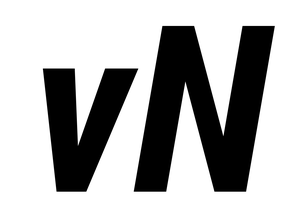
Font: Roboto-Italic_Condensed_Bold_Italic